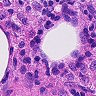
Metastatic tissue present: no